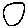
Label: circle